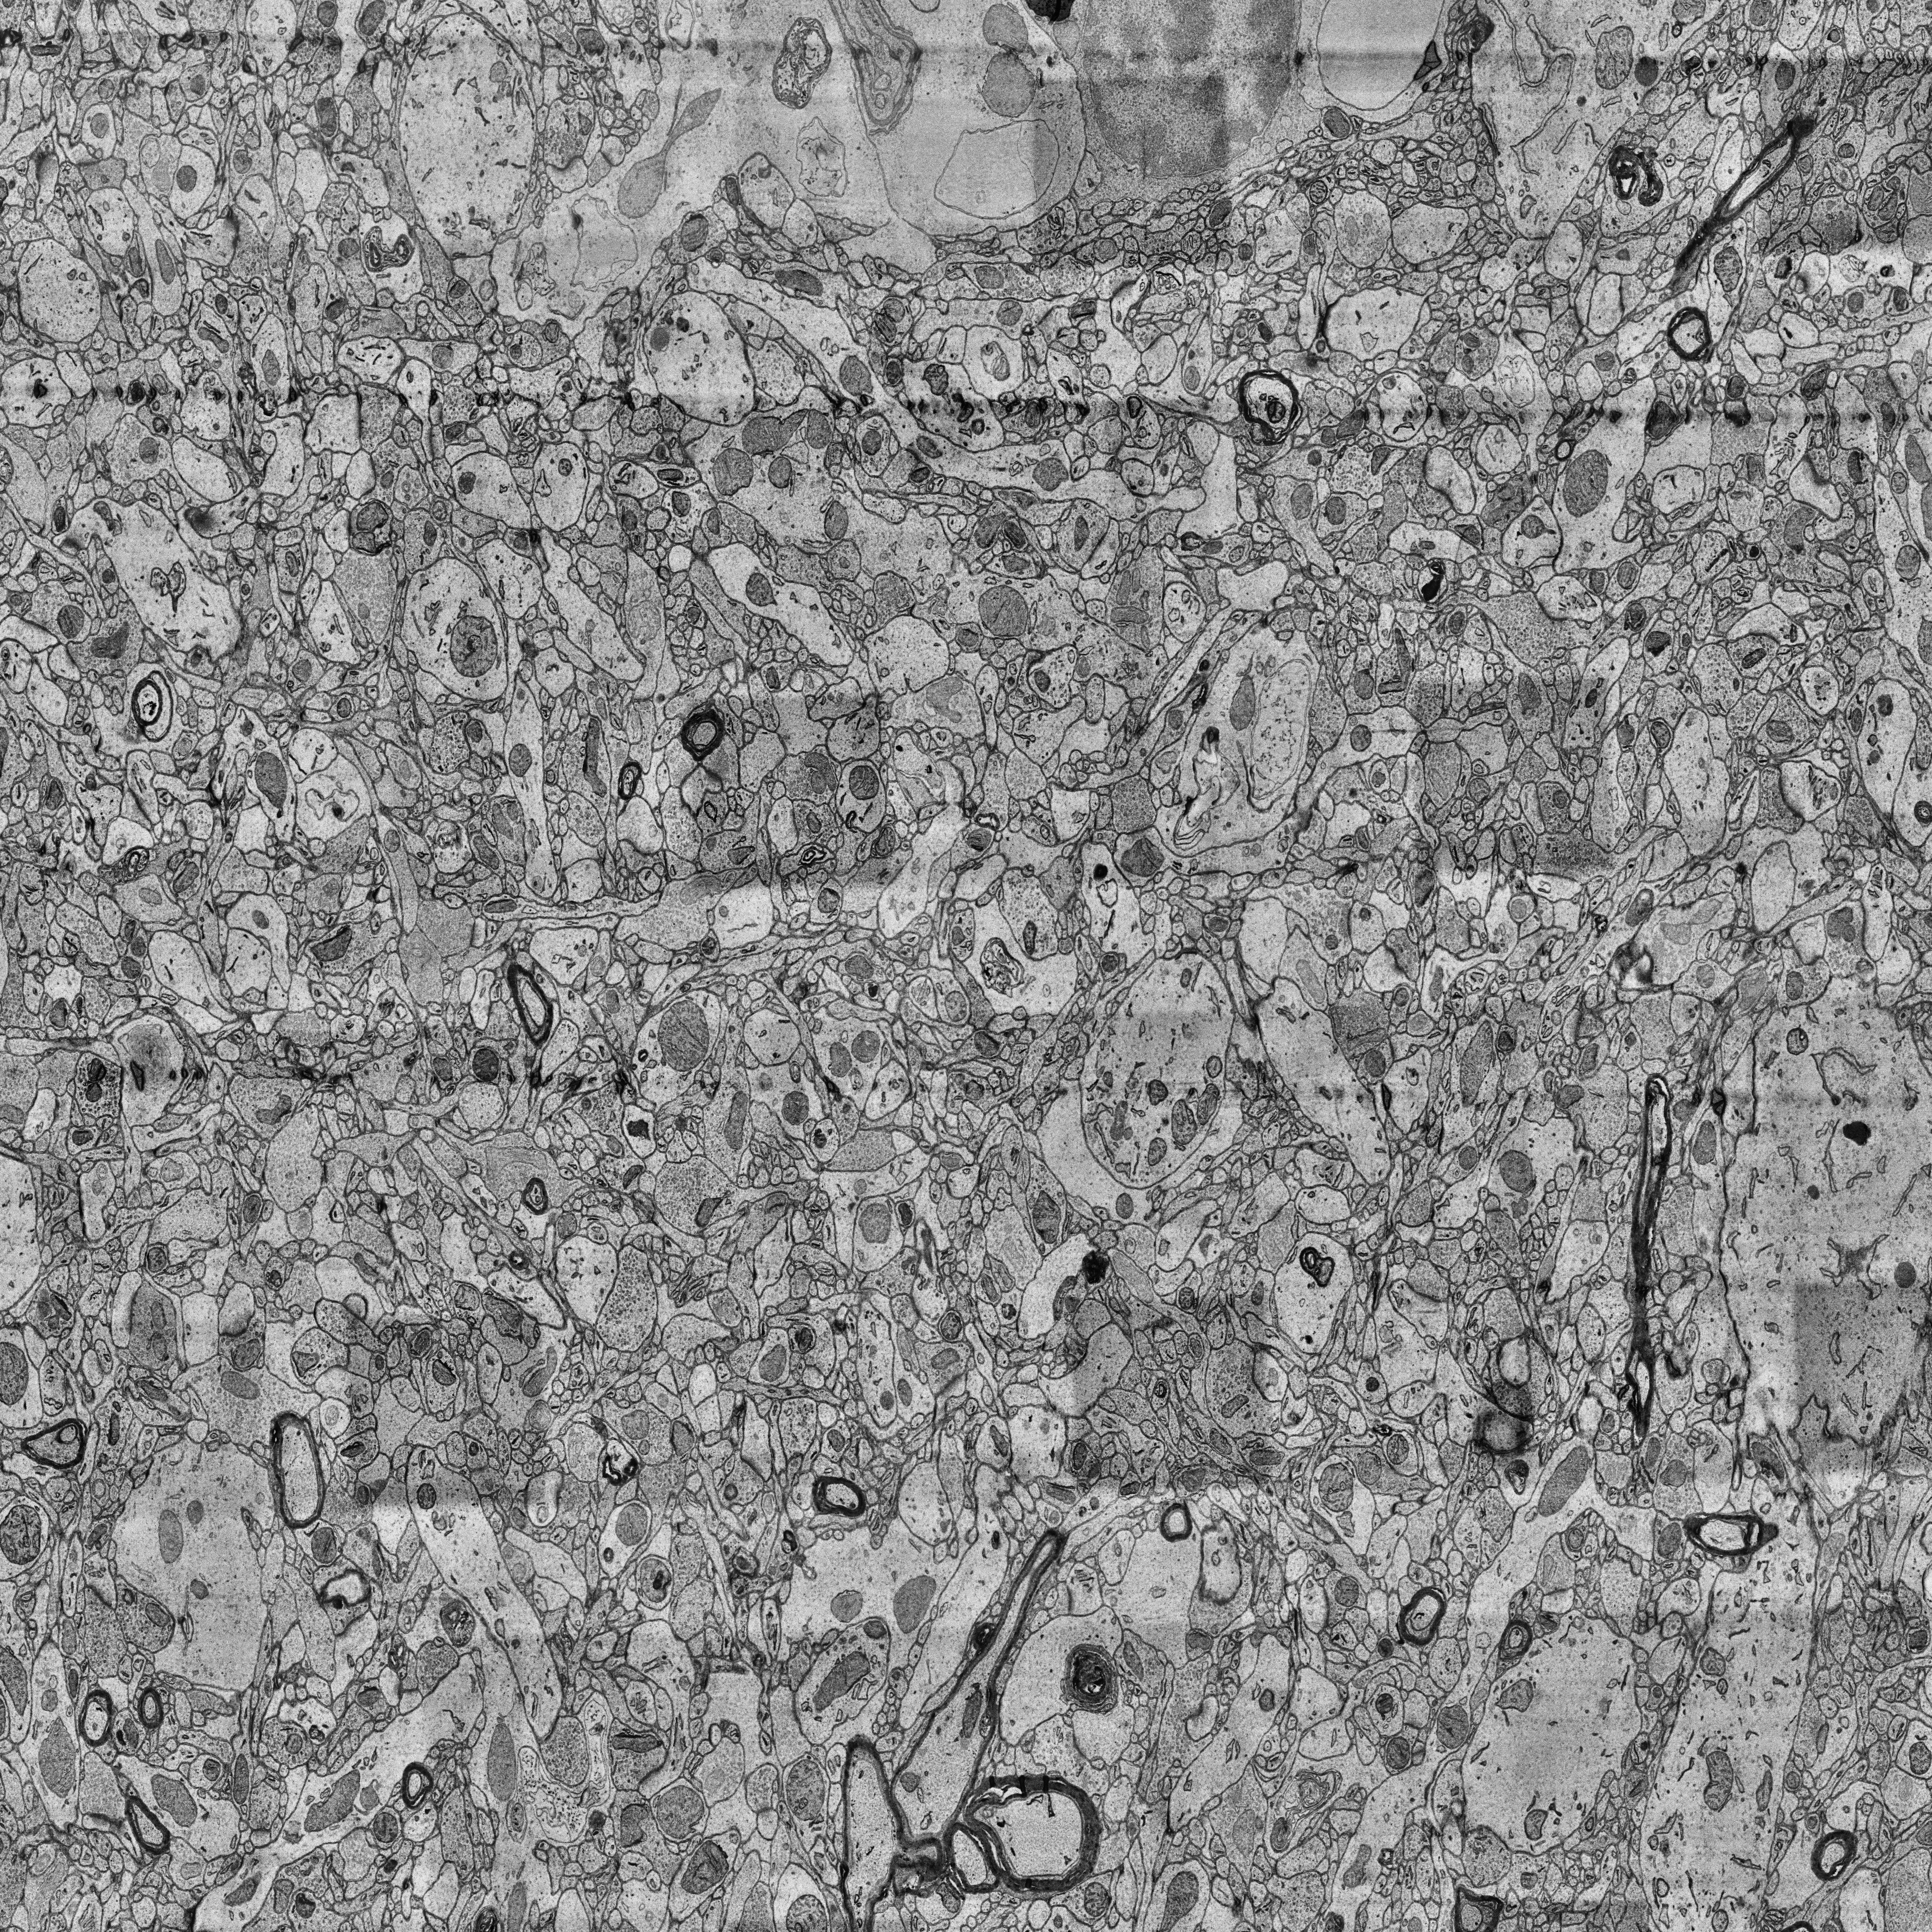
Electron microscopy slice of human cortex tissue
Slice depth (z): 150
Mitochondria instances in slice: 515